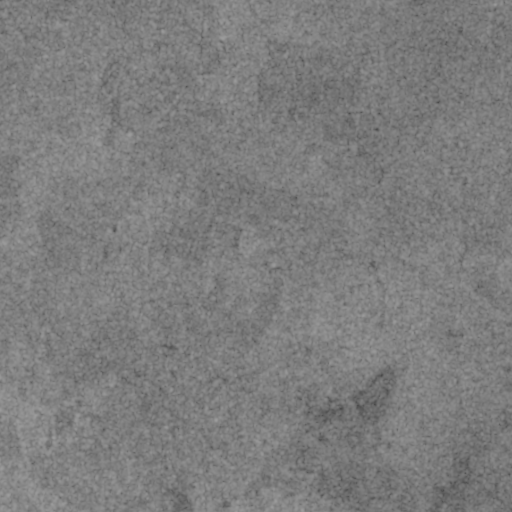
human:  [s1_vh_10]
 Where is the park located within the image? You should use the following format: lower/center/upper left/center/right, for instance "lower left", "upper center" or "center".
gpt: The park is located in the lower left of the image.
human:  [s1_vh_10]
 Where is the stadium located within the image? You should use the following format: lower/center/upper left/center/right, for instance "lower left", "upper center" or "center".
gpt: The stadium is located in the lower left of the image.
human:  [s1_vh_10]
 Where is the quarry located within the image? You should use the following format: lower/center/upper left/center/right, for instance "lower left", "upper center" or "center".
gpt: There is no quarry in the image.

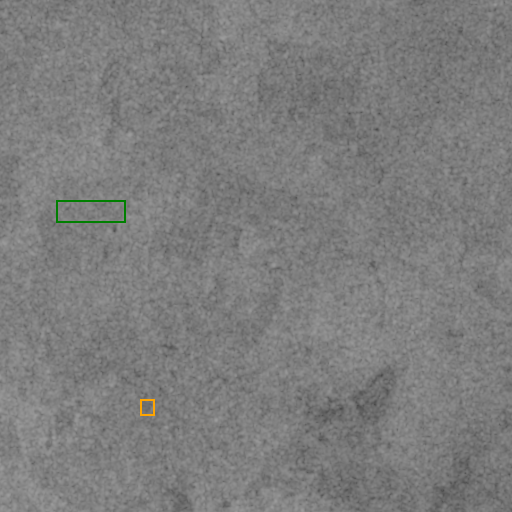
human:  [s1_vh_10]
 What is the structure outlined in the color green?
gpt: The structure outlined in green is a crop field.
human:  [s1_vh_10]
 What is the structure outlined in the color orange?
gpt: The structure outlined in orange is a stadium.
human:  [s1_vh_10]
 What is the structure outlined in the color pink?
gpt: There is no pink outline.